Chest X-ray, AP view. Patient: 65 years old, sex M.
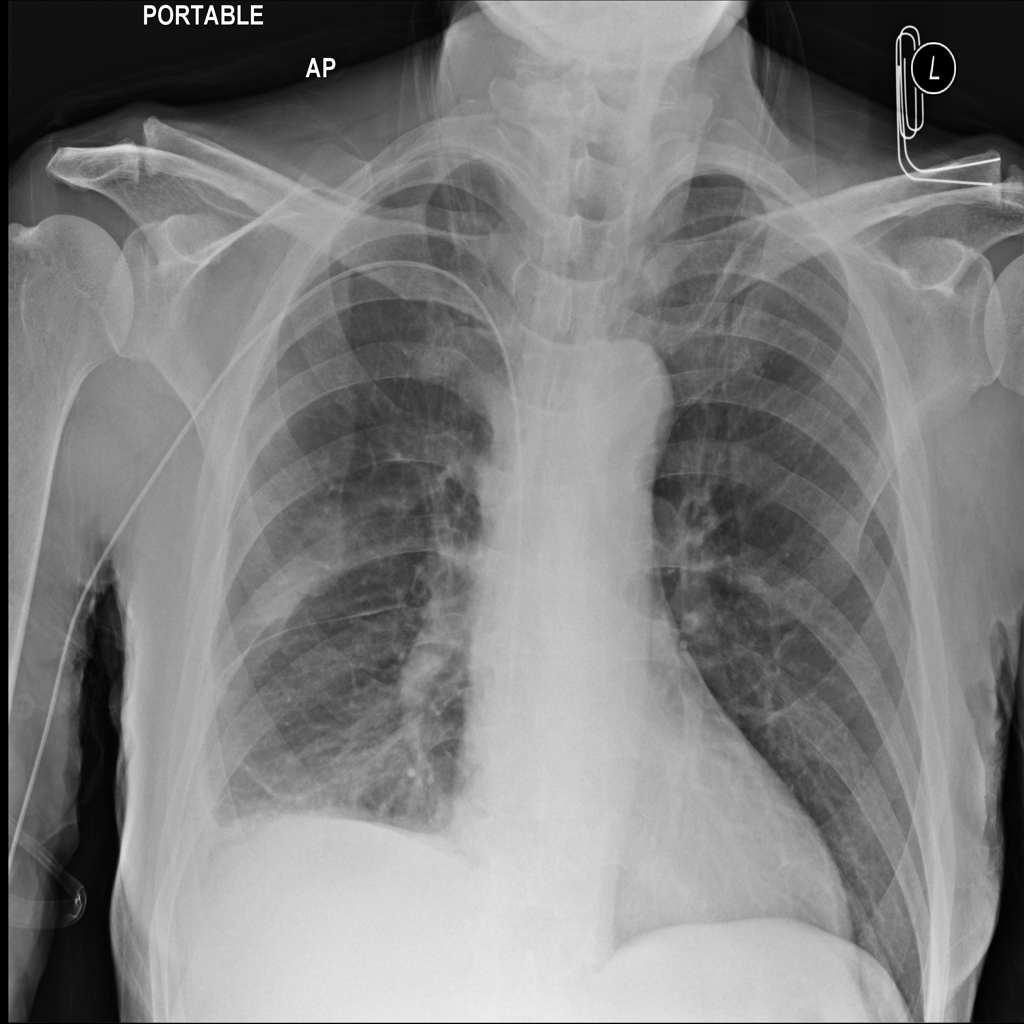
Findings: Effusion, Mass